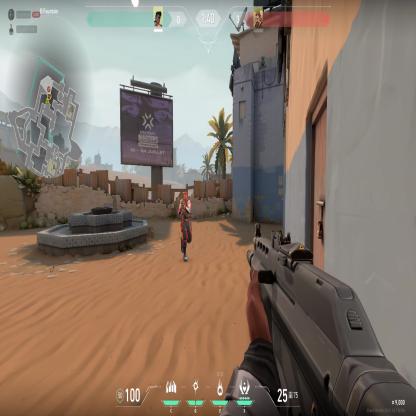
Label: enemy